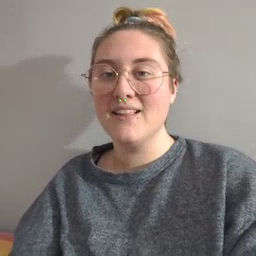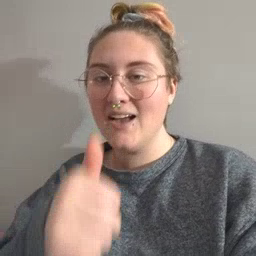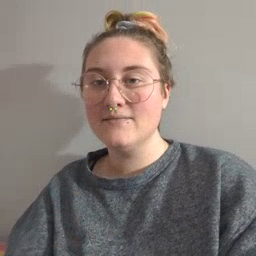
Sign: not